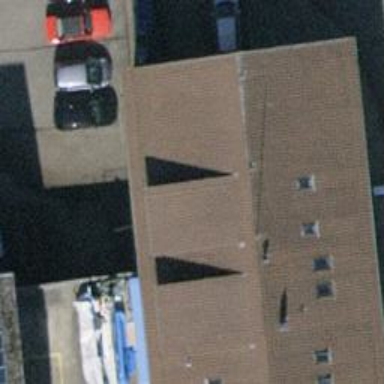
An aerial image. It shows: Car repair shop.